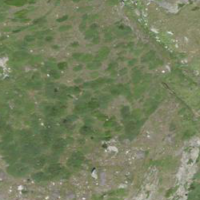
EUNIS habitat code: 26
Species observed at this site:
Jacobaea incana